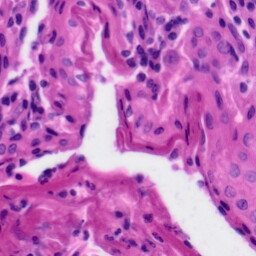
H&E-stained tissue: Tonsil